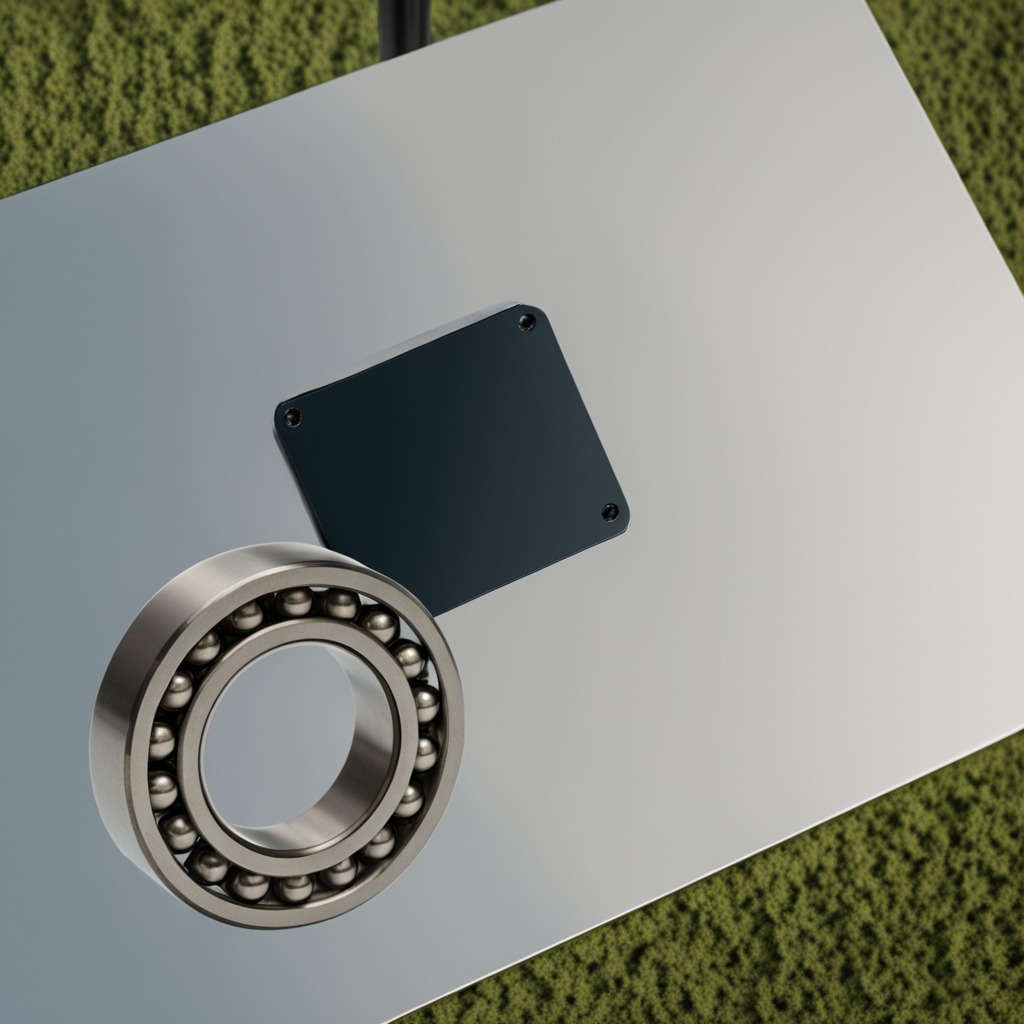
A metal ball bearing is lying on a clean utility table in a temporary outdoor tool station.